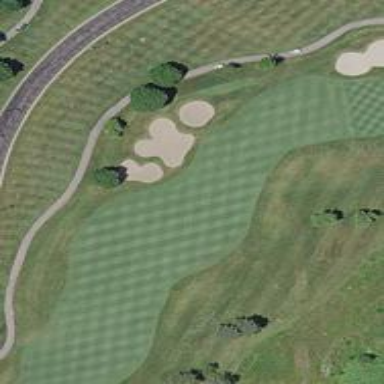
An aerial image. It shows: Golf fairway surrounded by grass.